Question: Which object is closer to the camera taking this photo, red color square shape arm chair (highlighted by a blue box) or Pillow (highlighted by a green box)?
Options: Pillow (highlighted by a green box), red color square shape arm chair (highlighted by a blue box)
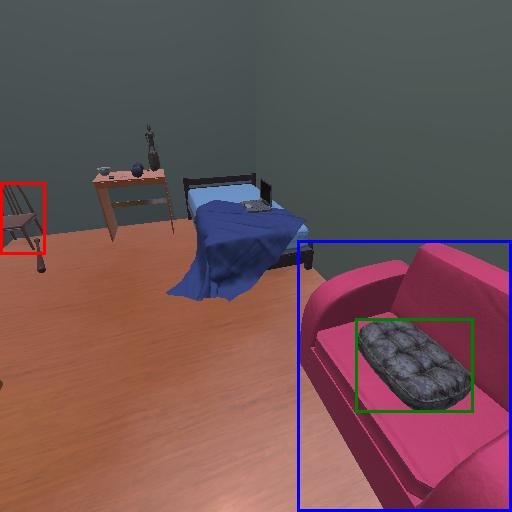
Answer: Pillow (highlighted by a green box)